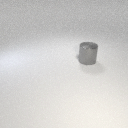
large gray metal cylinder